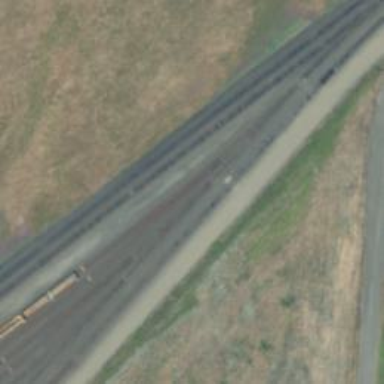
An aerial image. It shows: Rail spur service.